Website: lowes
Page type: receipt
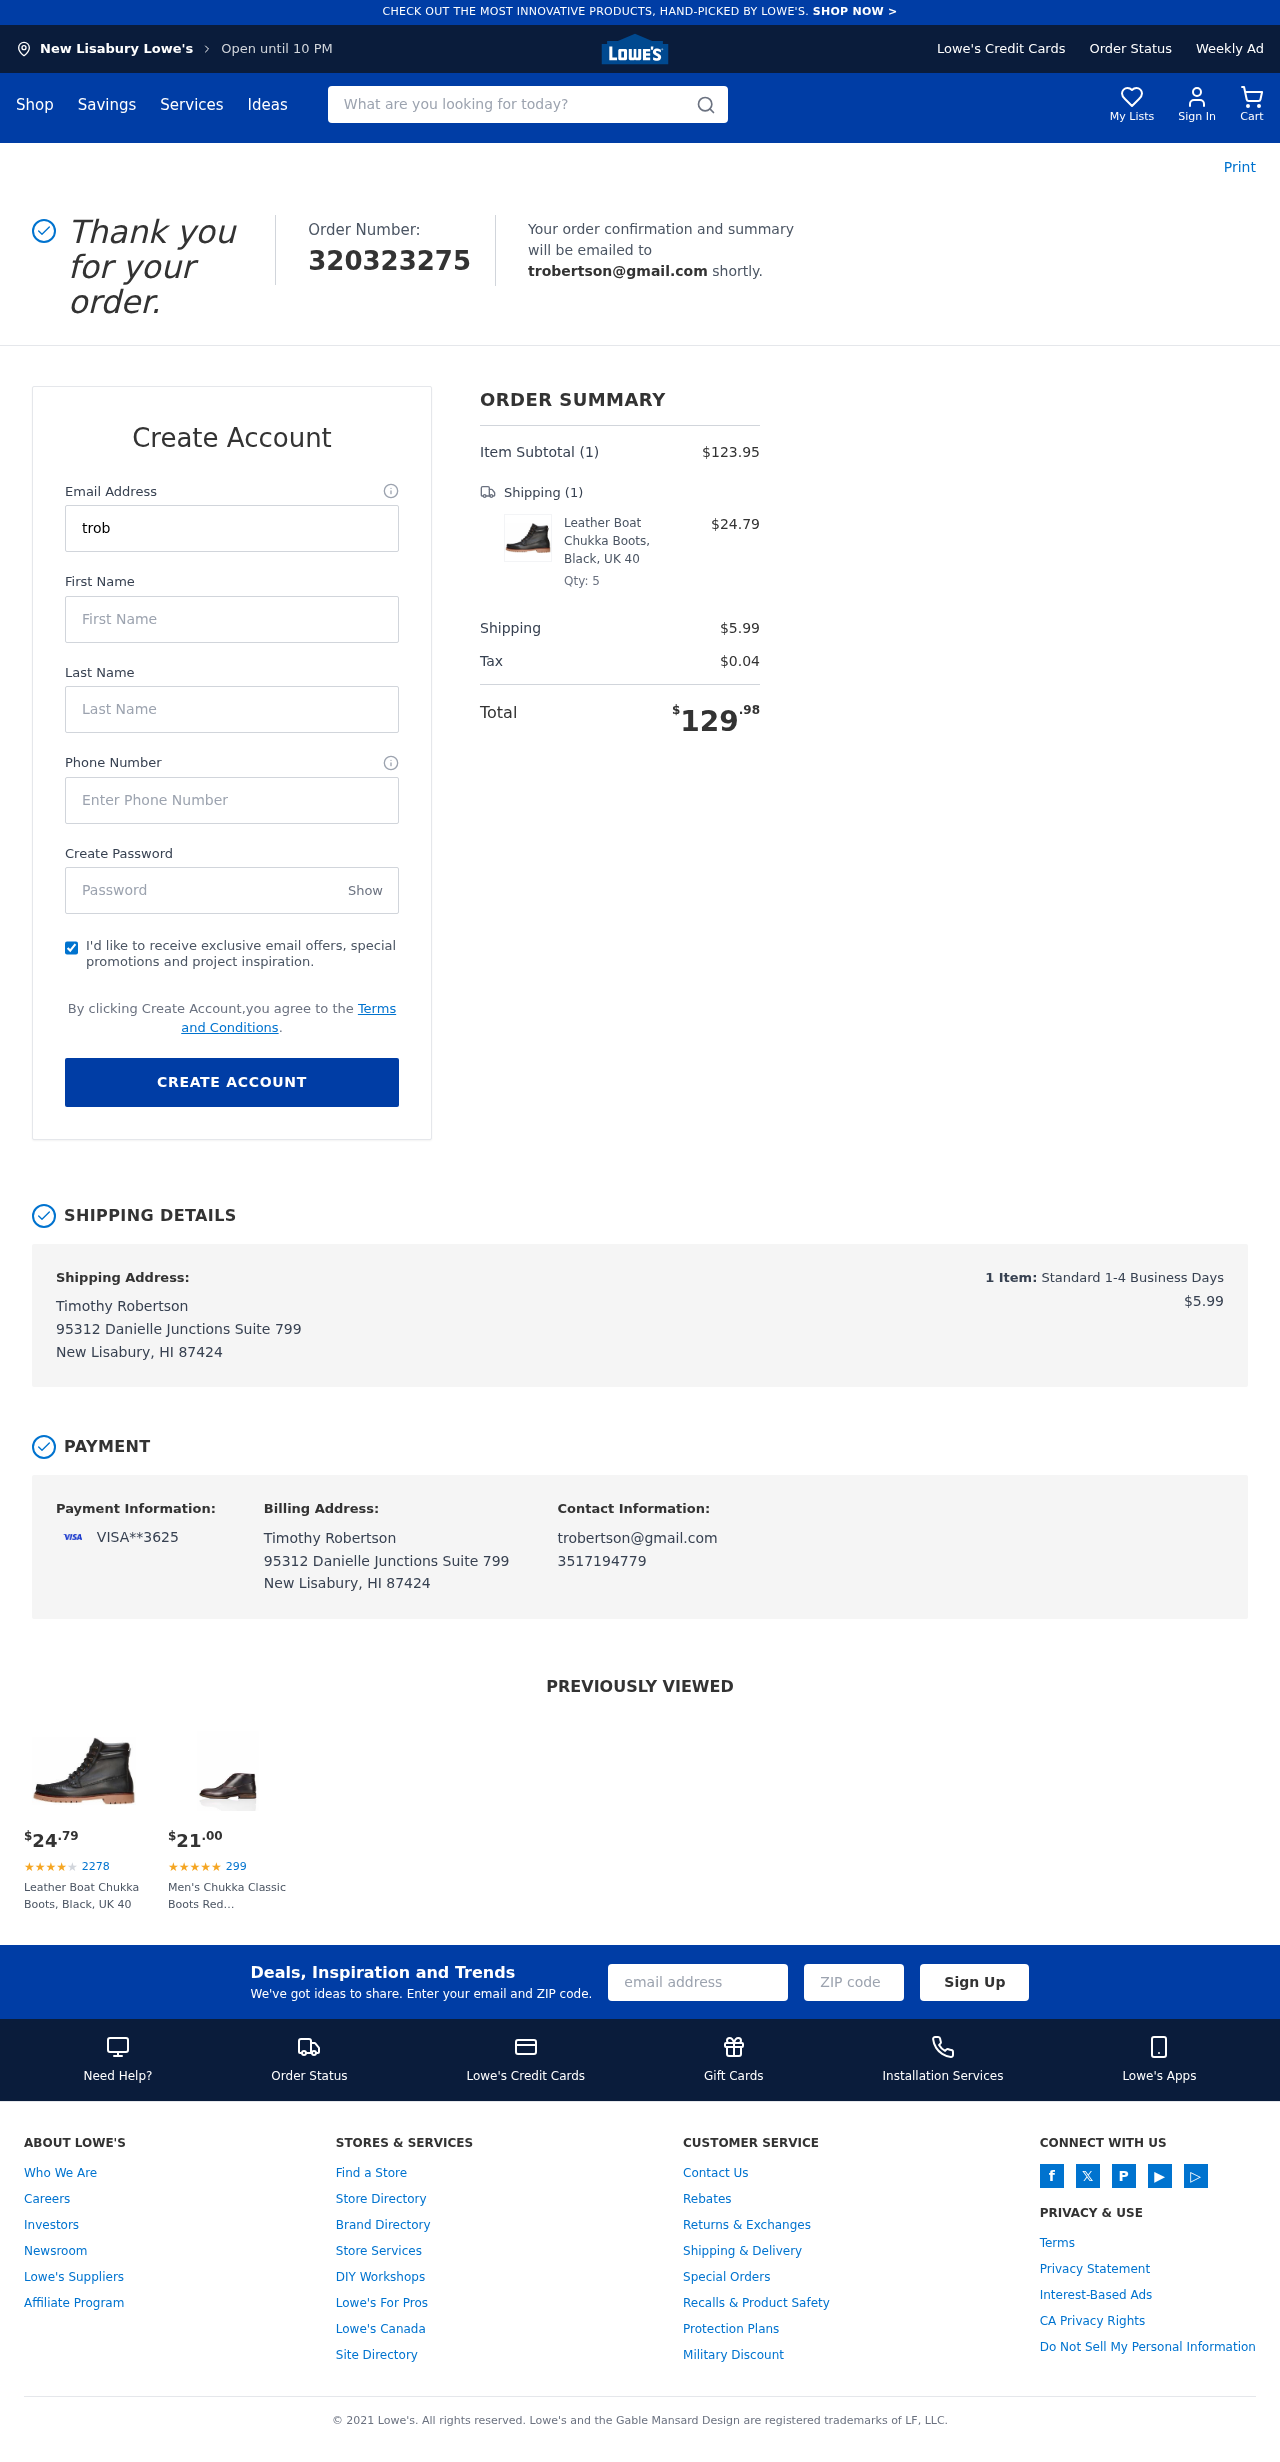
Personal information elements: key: PII_CARD_LAST4
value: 3625
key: PII_CARD_TYPE
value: VISA
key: PII_CITY
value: New Lisabury
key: PII_EMAIL
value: trobertson@gmail.com
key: PII_FULLNAME
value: Timothy Robertson
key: PII_PHONE
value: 3517194779
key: PII_STREET
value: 95312 Danielle Junctions Suite 799
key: PII_FIRSTNAME
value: Timothy
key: PII_LASTNAME
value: Robertson
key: PII_CITY_STATE_ZIP
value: New Lisabury, HI 87424
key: PII_FULLNAME2
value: Timothy Robertson
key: PII_FULLNAME3
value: Timothy Robertson
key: PII_FIRSTNAME2
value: Timothy
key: PII_FIRSTNAME3
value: Timothy
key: PII_LASTNAME2
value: Robertson
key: PII_LASTNAME3
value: Robertson
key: PII_FIRSTNAME_DERIVED
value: Timothy
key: PII_LASTNAME_DERIVED
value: Robertson
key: PII_FULLNAME_DERIVED
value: Timothy Robertson
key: PII_NAME_FULL_DERIVED
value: Timothy Robertson
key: PII_STREET2
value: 95312 Danielle Junctions Suite 799
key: PII_CITY_STATE_ZIP2
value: New Lisabury, HI 87424
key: PII_EMAIL2
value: trobertson@gmail.com
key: PII_EMAIL3
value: trobertson@gmail.com
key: PII_PHONE_LINE
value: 4779
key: PII_PHONE_SUFFIX
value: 4779
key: PII_PHONE2
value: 3517194779
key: PII_PHONE3
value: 3517194779
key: PII_PHONE_NUMERIC
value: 3517194779
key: PII_PHONE_LINE_NUMERIC
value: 4779
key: PII_PHONE_SUFFIX_NUMERIC
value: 4779
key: PII_PHONE2_NUMERIC
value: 3517194779
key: PII_PHONE3_NUMERIC
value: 3517194779
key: PII_PHONE_DIGITS
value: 3517194779
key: PII_PHONE_LAST4
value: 4779
Product elements: key: PRODUCT1_NAME
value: Leather Boat Chukka Boots, Black, UK 40
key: PRODUCT1_PRICE
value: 24.79
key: PRODUCT1_QUANTITY
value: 5
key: PRODUCT2_NAME
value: Men's Chukka Classic Boots Red (Burgundy) 44 EU
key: PRODUCT2_NUM_RATINGS
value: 299
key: PRODUCT2_PRICE
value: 21
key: PRODUCT1_PRICE2
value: $24.79
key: PRODUCT1_RATING2
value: ★
★
★
★
★
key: PRODUCT1_NUM_RATINGS2
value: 2278
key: PRODUCT1_NAME2
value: Leather Boat Chukka Boots, Black, UK 40
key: PRODUCT2_RATING
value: ★
★
★
★
★
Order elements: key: ORDER_ID
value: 320323275
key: ORDER_NUM_ITEMS
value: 1
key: ORDER_SUBTOTAL
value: $123.95
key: ORDER_NUM_ITEMS2
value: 1
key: ORDER_SHIPPING_COST
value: $5.99
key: ORDER_TAX
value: $0.04
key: ORDER_TOTAL
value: $129.98
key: ORDER_NUM_ITEMS3
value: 1
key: ORDER_SHIPPING_COST2
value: $5.99
Search elements: key: HEADER_SEARCH
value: What are you looking for today?